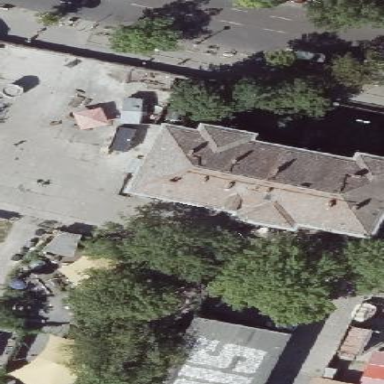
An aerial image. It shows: Retail building with hipped roof made of roof tiles.